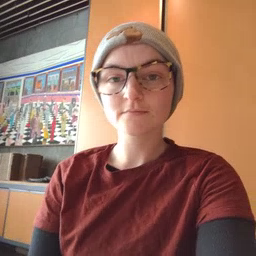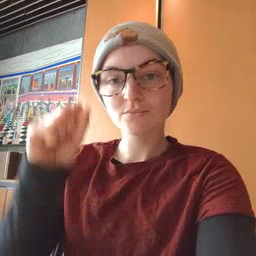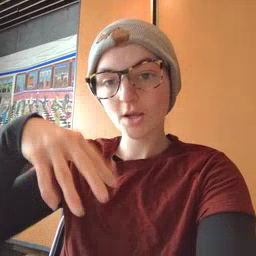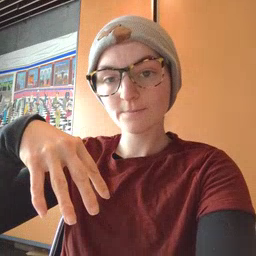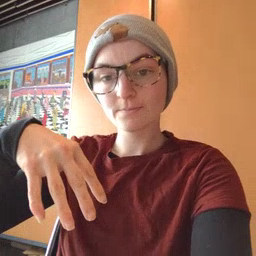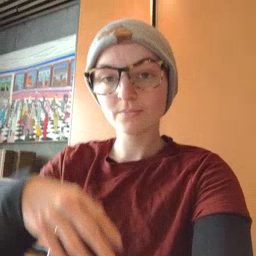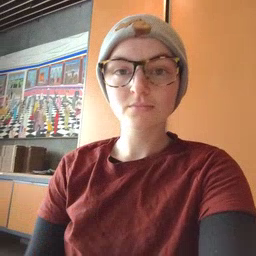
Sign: drop